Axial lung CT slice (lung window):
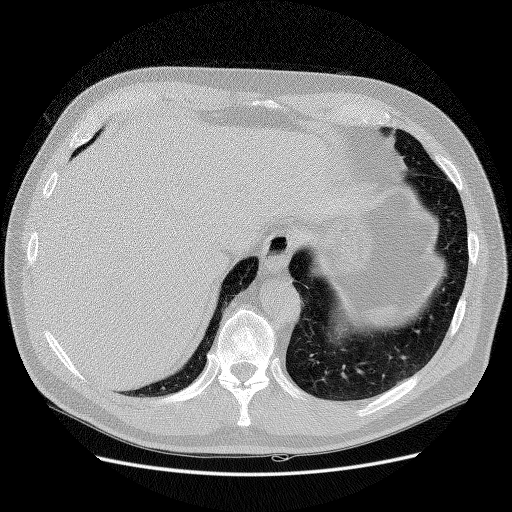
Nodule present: no